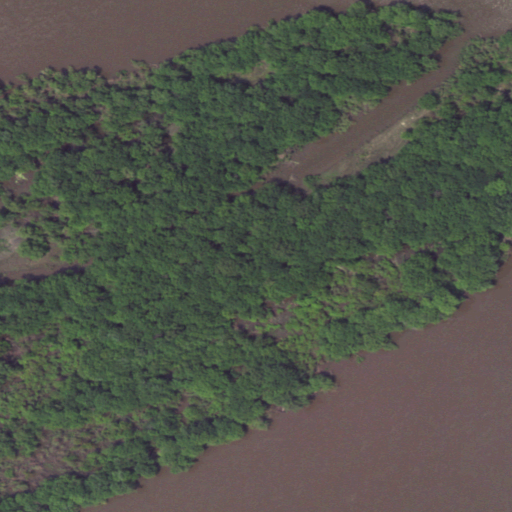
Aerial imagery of island in Iowa named Oquawka Island containing woody wetlands, open water, and herbaceous wetlands